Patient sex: M
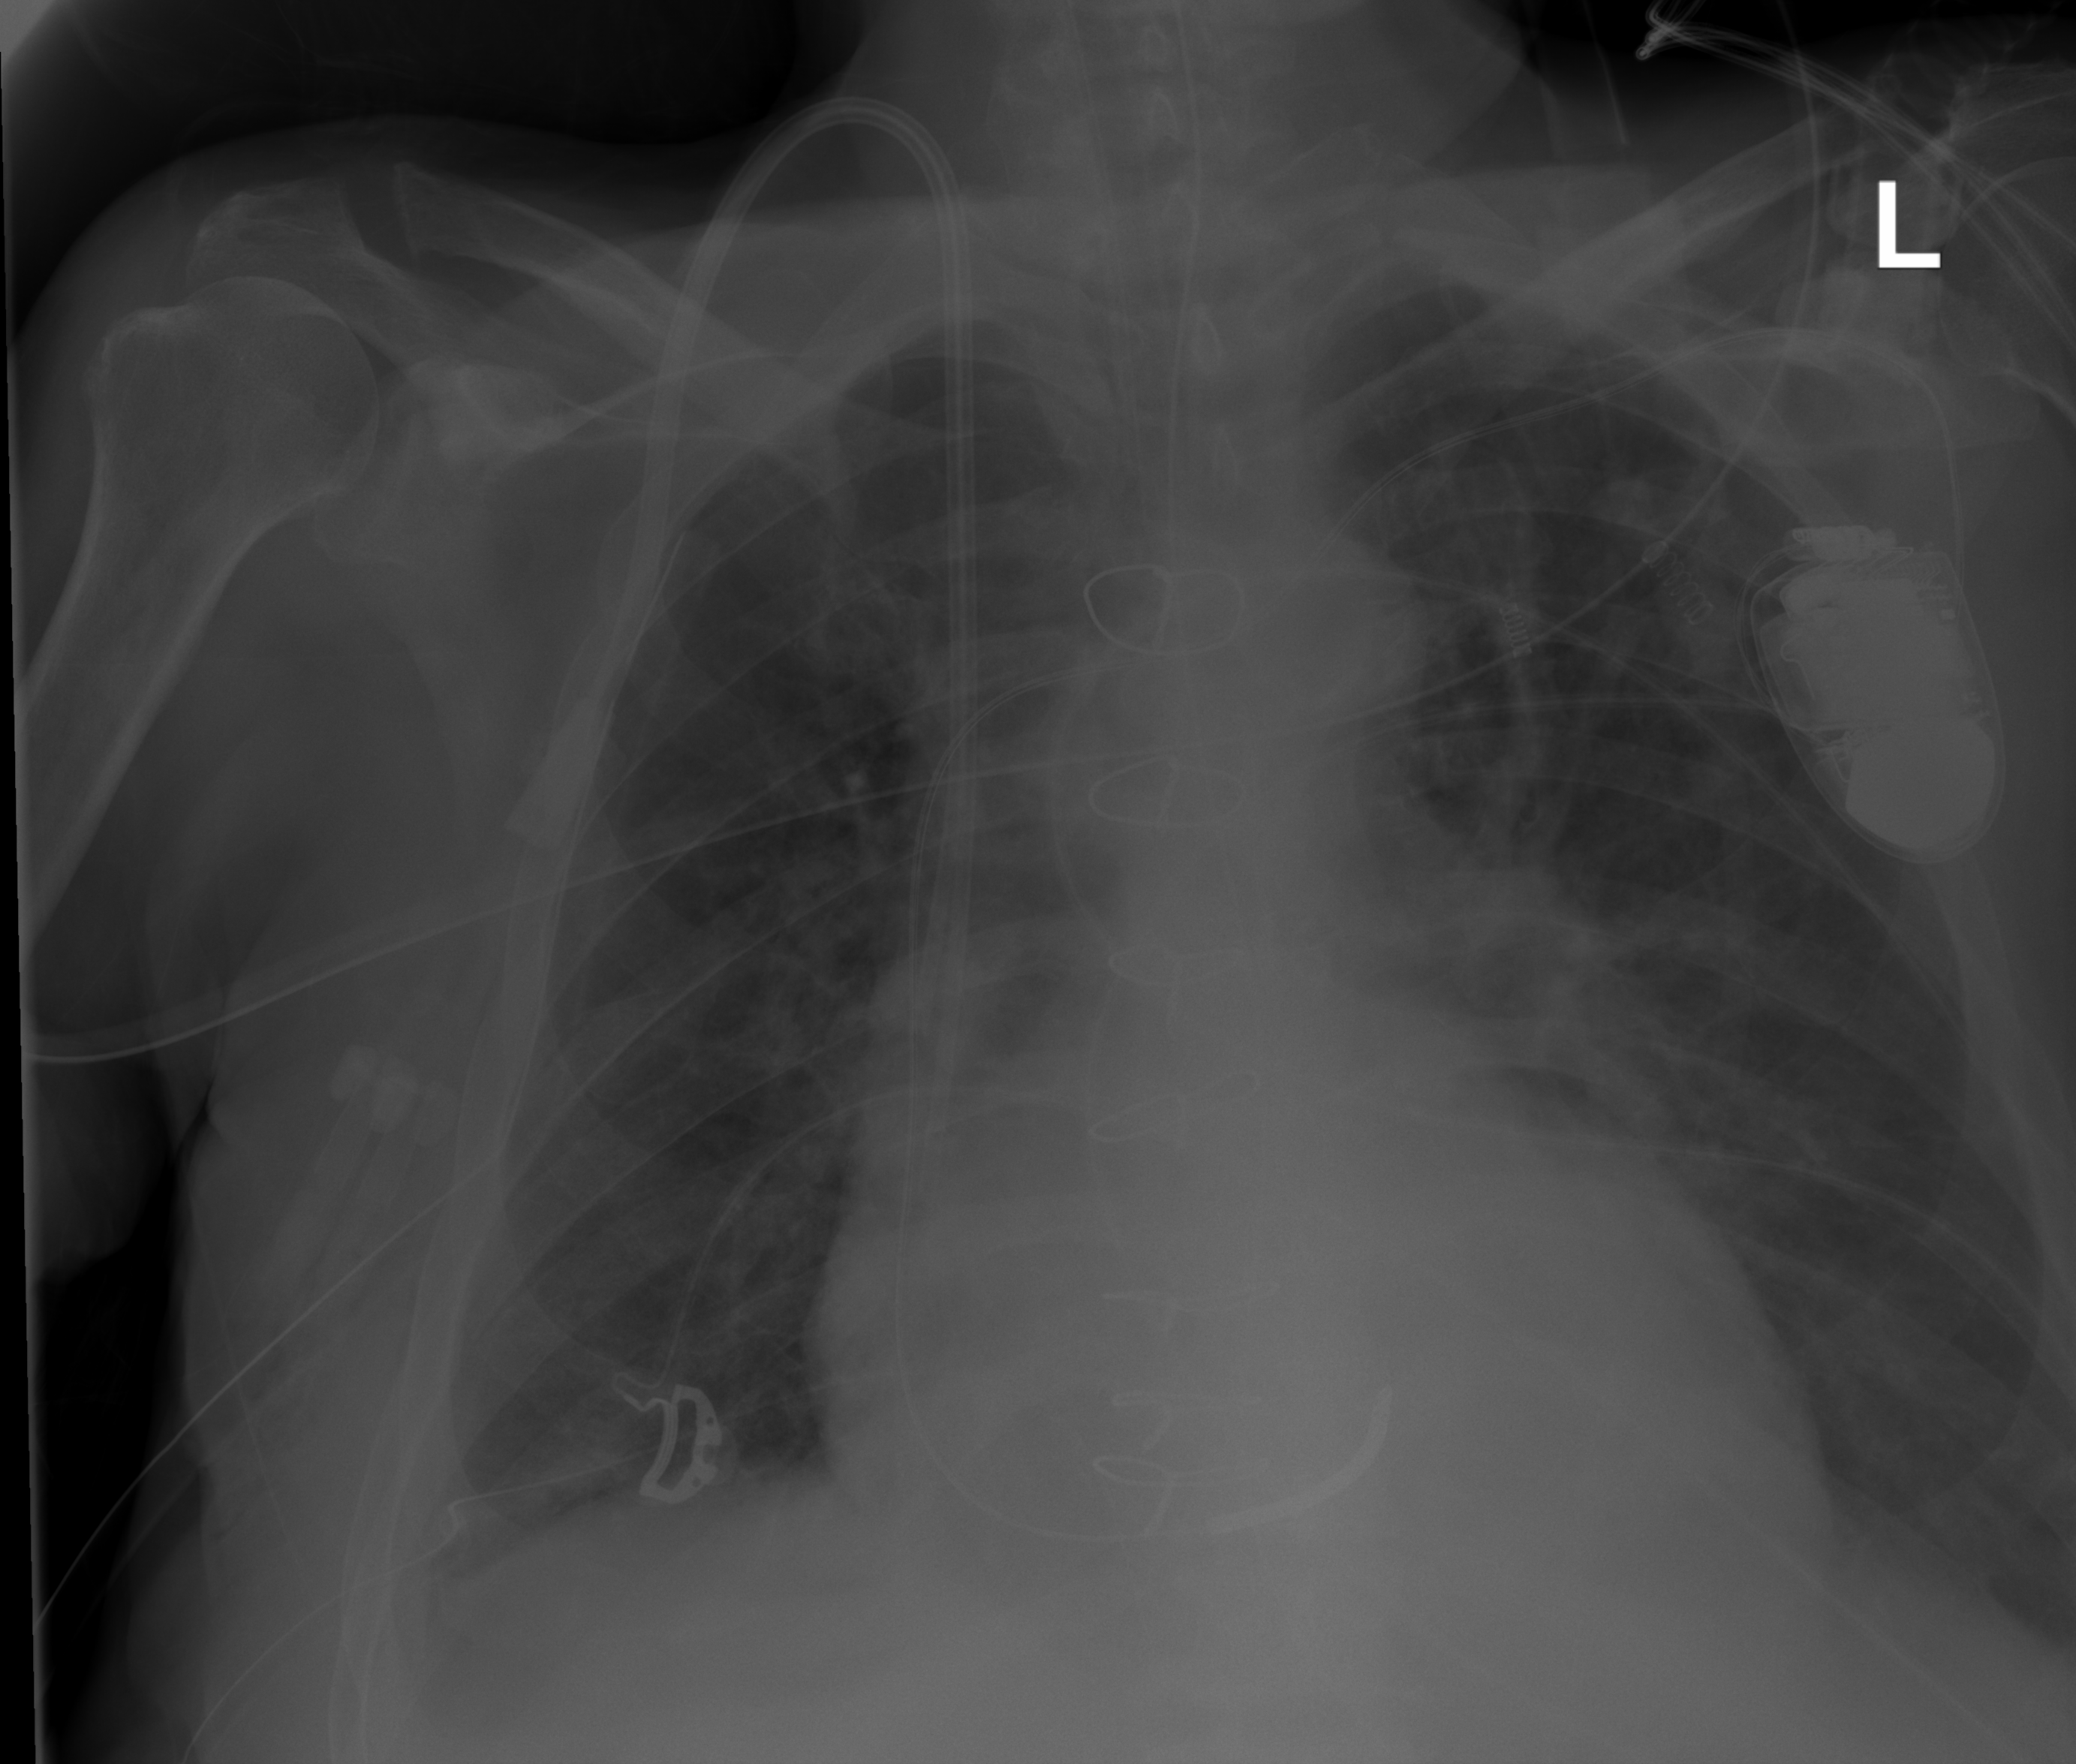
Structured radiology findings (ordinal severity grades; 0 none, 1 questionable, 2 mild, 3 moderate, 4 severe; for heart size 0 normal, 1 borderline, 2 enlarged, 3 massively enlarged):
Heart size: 2
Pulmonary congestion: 1
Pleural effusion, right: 1
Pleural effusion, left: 1
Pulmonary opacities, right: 0
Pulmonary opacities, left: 0
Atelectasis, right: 0
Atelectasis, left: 0